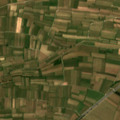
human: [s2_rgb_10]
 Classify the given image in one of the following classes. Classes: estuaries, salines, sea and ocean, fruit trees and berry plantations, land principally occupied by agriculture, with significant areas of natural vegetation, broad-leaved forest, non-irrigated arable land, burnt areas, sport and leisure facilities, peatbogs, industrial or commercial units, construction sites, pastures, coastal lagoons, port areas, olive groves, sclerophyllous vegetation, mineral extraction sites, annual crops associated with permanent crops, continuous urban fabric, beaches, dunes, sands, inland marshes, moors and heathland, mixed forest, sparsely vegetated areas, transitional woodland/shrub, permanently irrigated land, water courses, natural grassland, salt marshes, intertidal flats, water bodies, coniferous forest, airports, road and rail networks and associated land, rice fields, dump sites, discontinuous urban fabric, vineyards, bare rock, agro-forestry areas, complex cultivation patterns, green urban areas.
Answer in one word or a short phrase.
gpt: vineyards